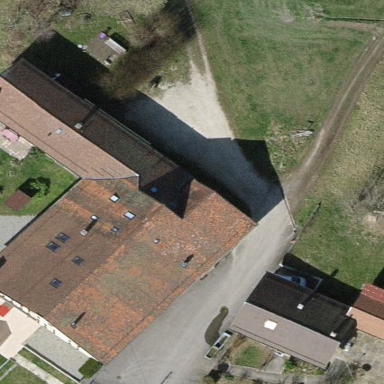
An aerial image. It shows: Farmyard area.